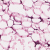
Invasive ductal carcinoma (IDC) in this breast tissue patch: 0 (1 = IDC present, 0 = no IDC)